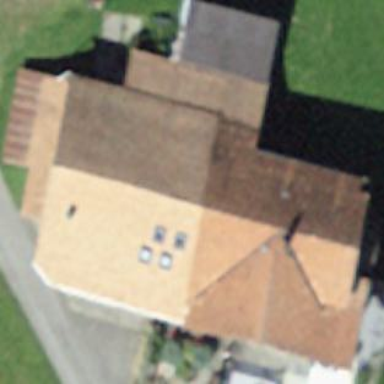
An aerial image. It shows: Farm building.